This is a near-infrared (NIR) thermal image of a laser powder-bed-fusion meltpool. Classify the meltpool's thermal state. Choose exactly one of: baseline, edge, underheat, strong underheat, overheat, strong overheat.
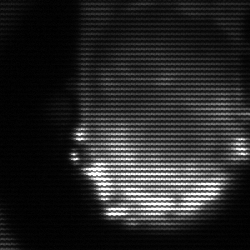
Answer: baseline